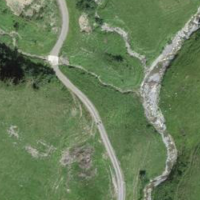
EUNIS habitat code: 23
Species observed at this site:
Roeseliana roeselii